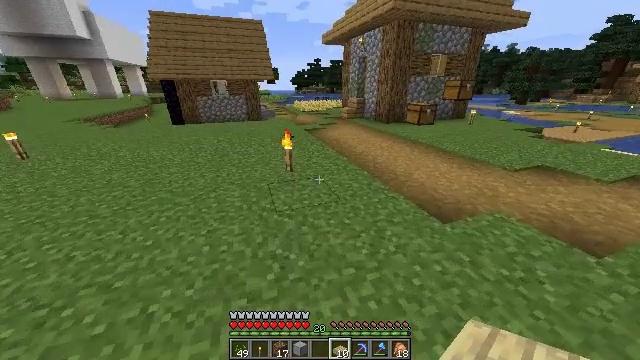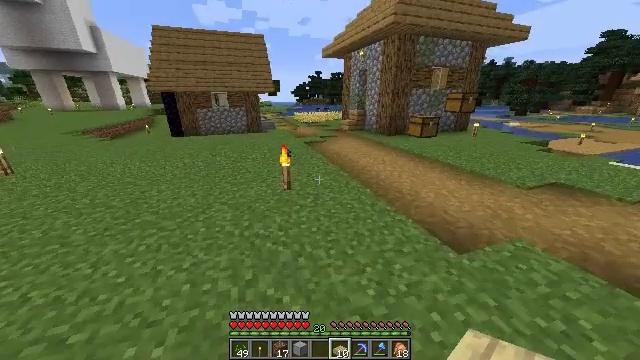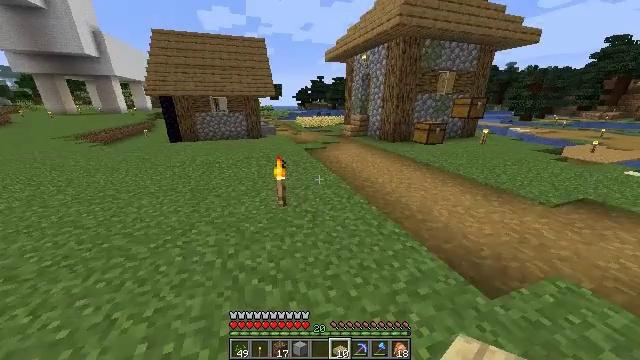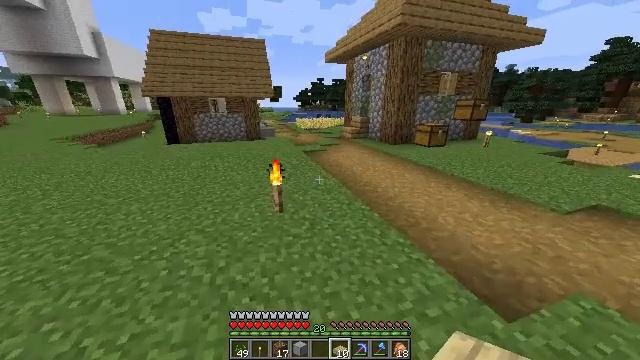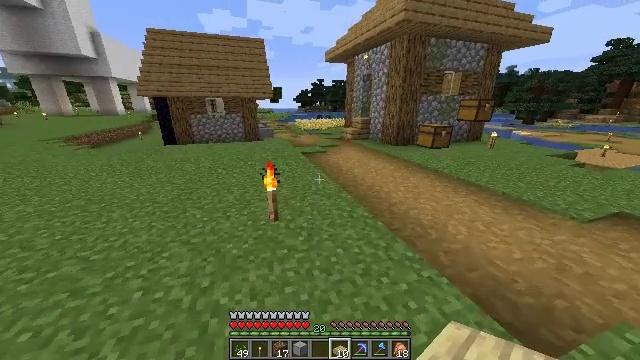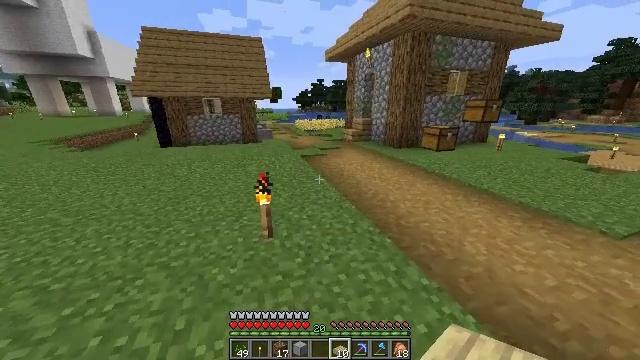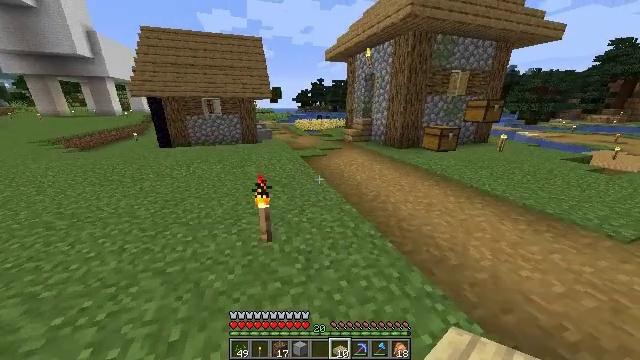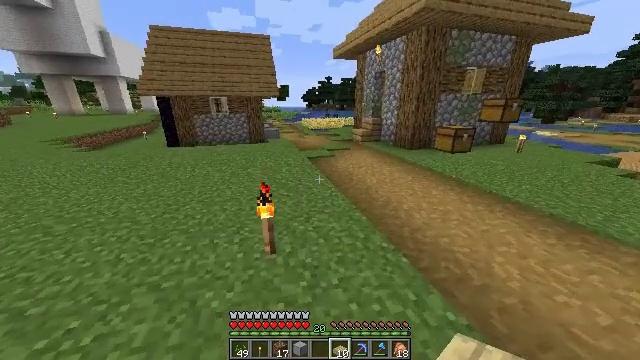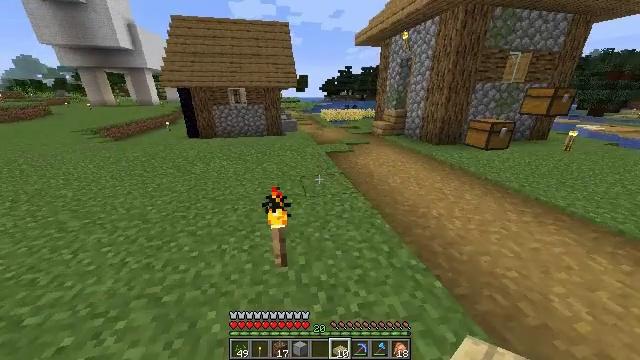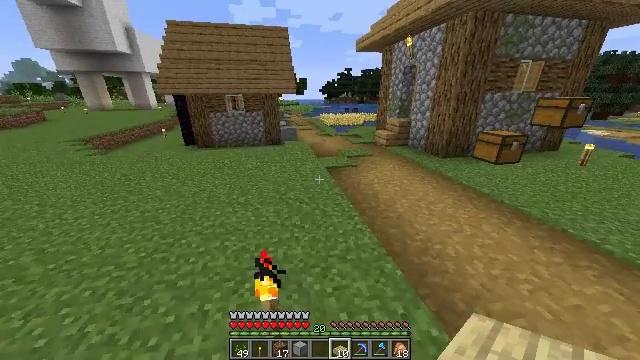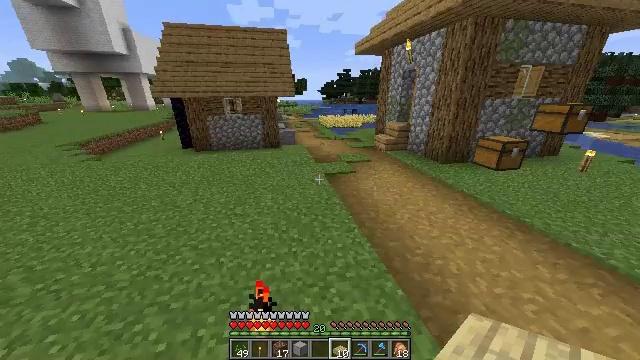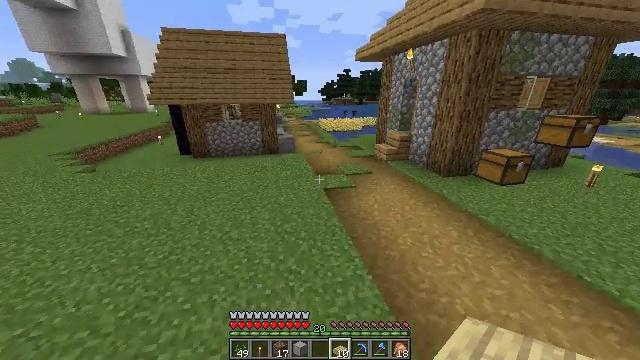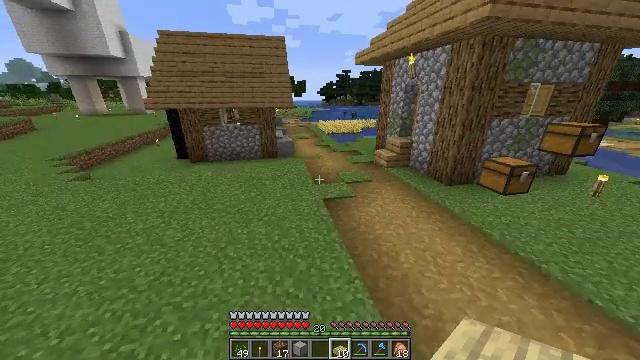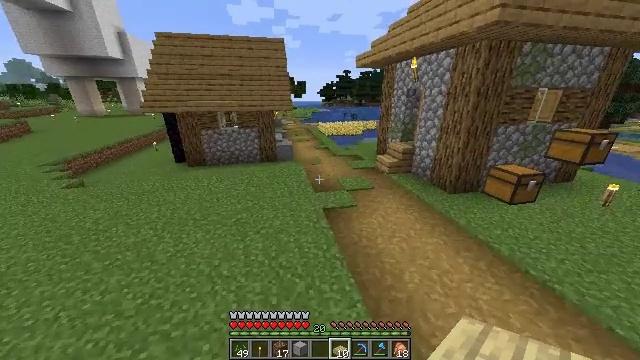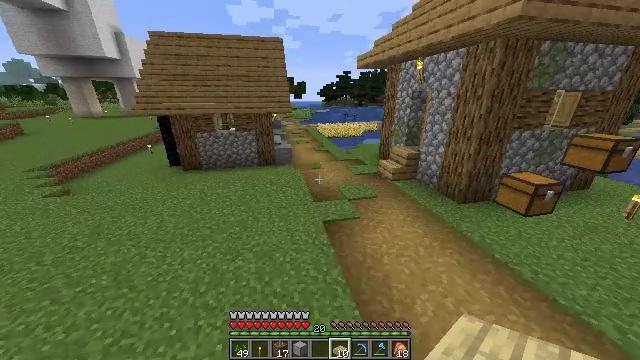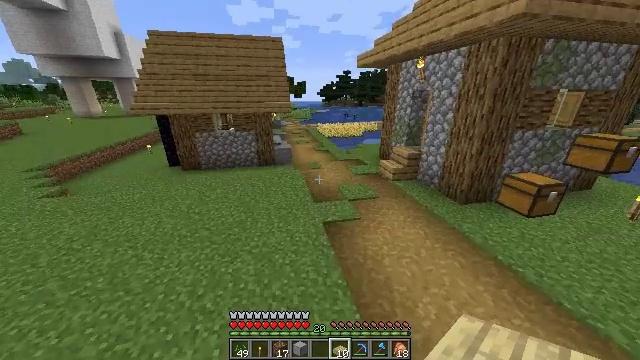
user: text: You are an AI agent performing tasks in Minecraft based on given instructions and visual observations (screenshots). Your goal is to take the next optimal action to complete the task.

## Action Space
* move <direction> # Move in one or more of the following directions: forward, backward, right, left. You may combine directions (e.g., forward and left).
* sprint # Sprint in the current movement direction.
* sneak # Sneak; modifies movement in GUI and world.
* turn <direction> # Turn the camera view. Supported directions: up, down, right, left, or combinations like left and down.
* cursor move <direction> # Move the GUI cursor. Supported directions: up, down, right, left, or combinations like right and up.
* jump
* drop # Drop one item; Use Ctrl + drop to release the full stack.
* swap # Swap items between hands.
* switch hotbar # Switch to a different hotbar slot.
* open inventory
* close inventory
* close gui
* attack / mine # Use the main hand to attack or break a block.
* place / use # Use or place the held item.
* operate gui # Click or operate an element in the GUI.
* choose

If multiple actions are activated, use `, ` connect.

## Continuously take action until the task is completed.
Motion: motion action
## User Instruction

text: craft item air
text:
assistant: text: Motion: move forward, turn up
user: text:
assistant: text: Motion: move forward, turn up
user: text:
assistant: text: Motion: move forward
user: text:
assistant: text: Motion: move forward
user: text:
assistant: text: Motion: move forward
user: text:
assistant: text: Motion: move forward
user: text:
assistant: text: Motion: move forward, turn left
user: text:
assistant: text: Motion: move forward, turn left and down
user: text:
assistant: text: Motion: move forward, jump
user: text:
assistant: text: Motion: move forward, jump
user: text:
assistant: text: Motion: move forward, jump
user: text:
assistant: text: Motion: move forward, jump
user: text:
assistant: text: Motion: move forward, jump
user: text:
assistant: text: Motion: move forward, jump
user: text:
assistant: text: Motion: move forward, jump
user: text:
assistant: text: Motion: move forward, jump
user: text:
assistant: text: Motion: move forward, jump
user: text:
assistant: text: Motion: move forward, turn right, jump
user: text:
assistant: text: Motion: move forward, jump
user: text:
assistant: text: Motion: move forward, sprint, turn right, jump
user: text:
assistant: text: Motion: move forward, sprint, jump
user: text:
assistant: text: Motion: move forward, sprint, jump
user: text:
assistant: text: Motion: move forward, sprint, jump
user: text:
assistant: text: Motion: move forward, sprint, jump
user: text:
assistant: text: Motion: move forward, sprint, turn left, jump
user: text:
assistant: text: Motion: move forward, jump
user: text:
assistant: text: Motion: move forward, jump
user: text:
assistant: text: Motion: move forward, jump
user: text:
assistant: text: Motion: move forward, jump
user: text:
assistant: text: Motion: move forward, jump